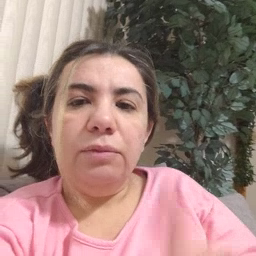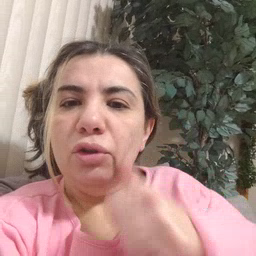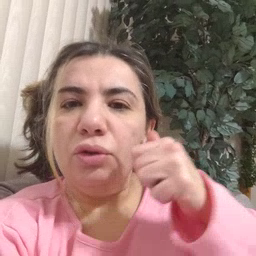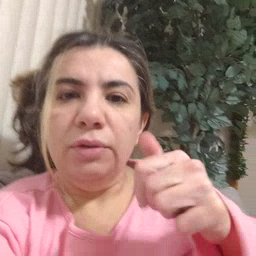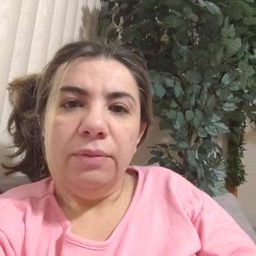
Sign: girl